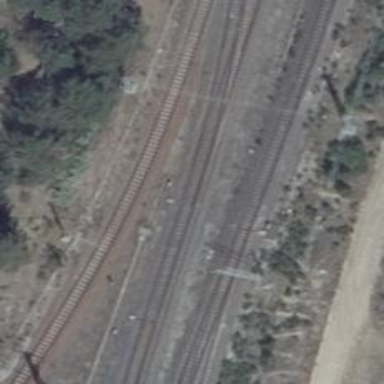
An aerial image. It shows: Railway switch.